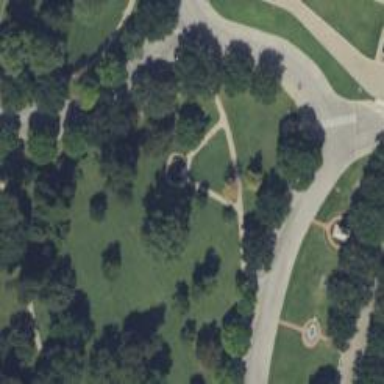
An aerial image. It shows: Memorial site with historic significance.